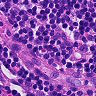
Metastatic tissue present: no